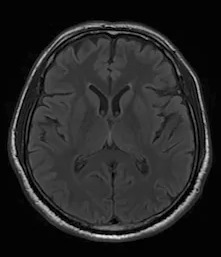
Label: notumor